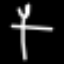
Label: fork